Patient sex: F
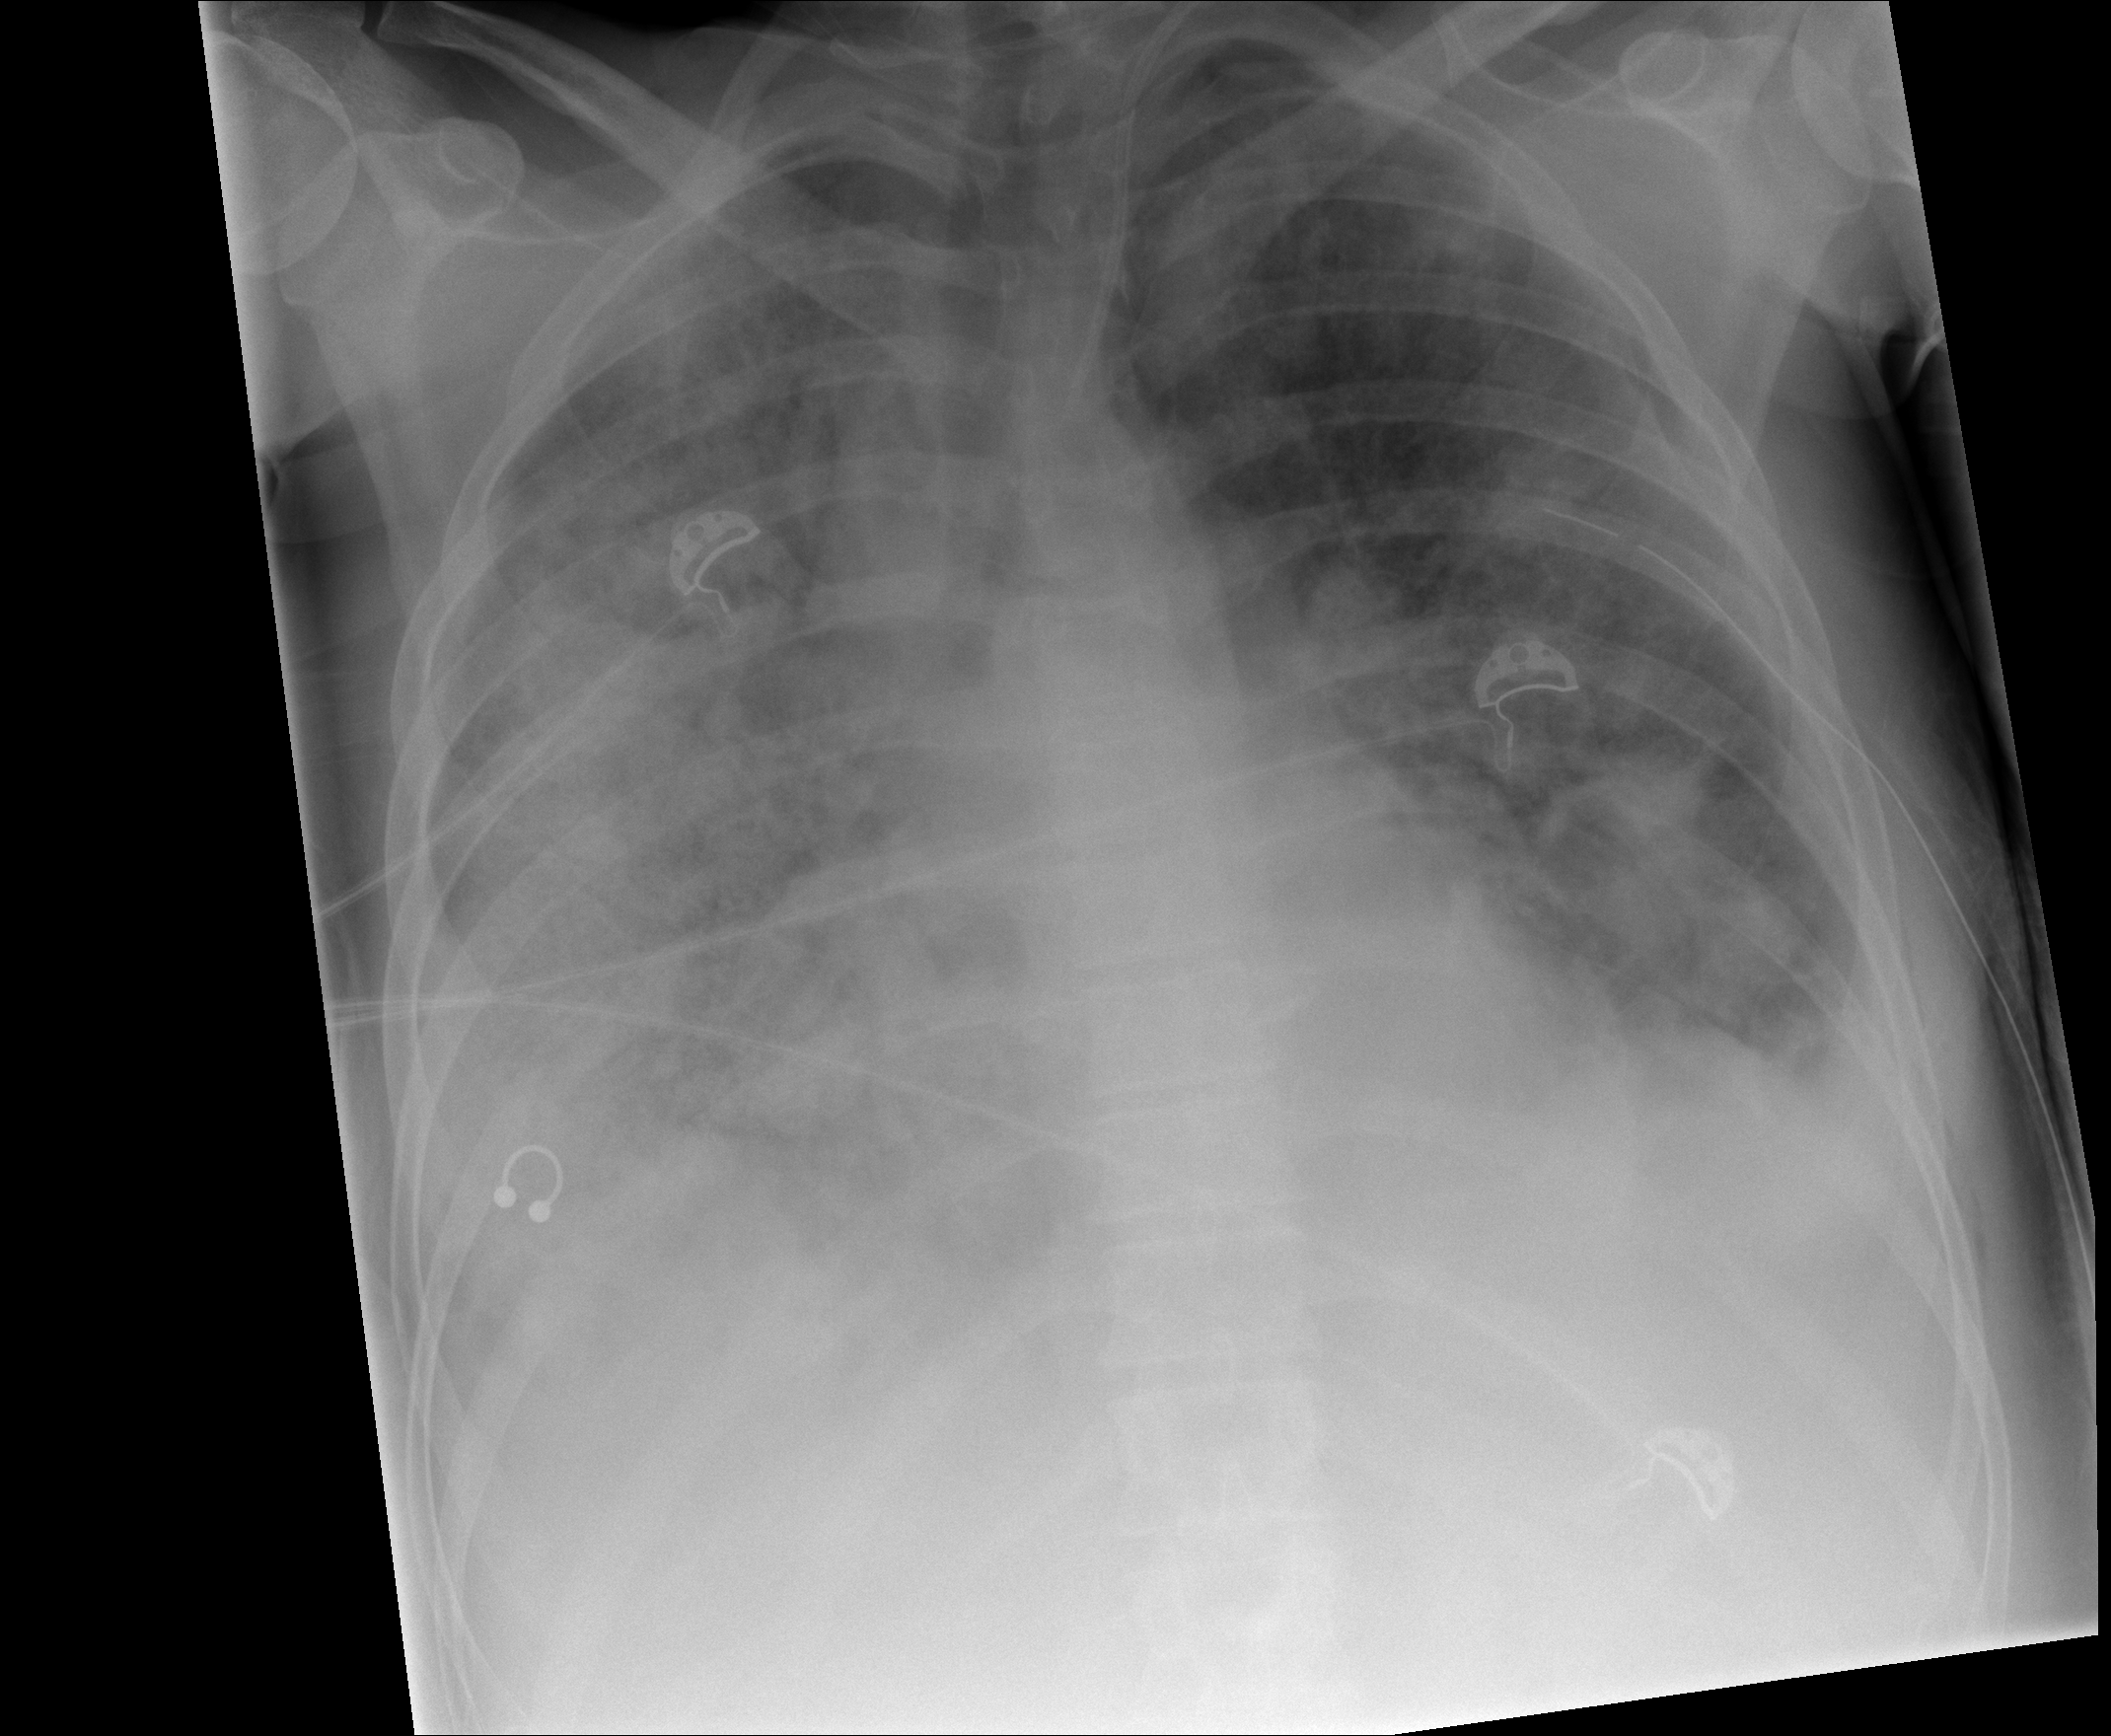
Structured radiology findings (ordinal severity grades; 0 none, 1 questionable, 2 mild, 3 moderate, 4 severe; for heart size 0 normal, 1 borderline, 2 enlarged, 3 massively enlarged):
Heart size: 0
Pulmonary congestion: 2
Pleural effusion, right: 3
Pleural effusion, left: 2
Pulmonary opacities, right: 4
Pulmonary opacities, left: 3
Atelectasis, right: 4
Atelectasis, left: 3